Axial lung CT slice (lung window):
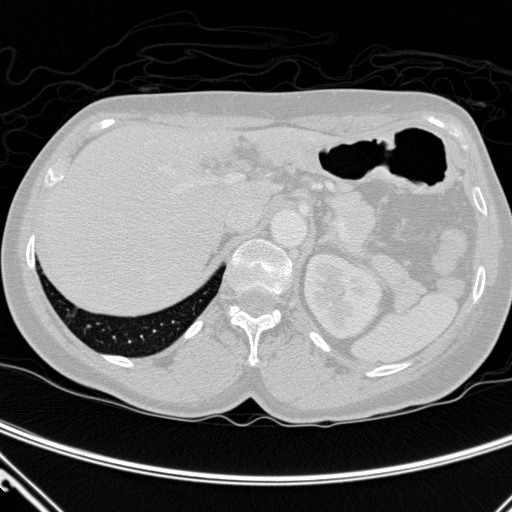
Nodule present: no